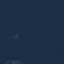
Label: SeaLake